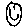
Label: smiley face